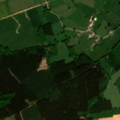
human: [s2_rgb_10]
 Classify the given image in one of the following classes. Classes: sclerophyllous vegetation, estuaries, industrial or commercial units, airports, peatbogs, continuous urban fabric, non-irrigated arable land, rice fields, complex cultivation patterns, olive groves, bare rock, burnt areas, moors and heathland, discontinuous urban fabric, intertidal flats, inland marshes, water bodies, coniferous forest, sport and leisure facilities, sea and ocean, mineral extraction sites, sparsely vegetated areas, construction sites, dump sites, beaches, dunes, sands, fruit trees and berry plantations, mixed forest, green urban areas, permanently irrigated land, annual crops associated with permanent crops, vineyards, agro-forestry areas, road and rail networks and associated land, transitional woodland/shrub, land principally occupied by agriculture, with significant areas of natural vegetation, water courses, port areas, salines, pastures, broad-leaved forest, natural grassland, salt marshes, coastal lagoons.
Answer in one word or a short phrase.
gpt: discontinuous urban fabric, pastures, mixed forest